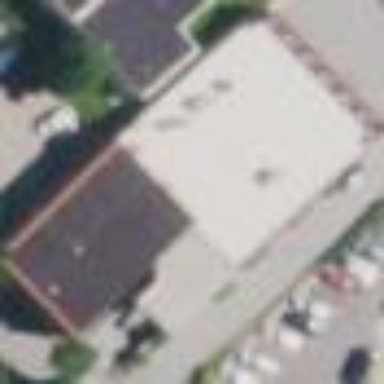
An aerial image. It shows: Building.